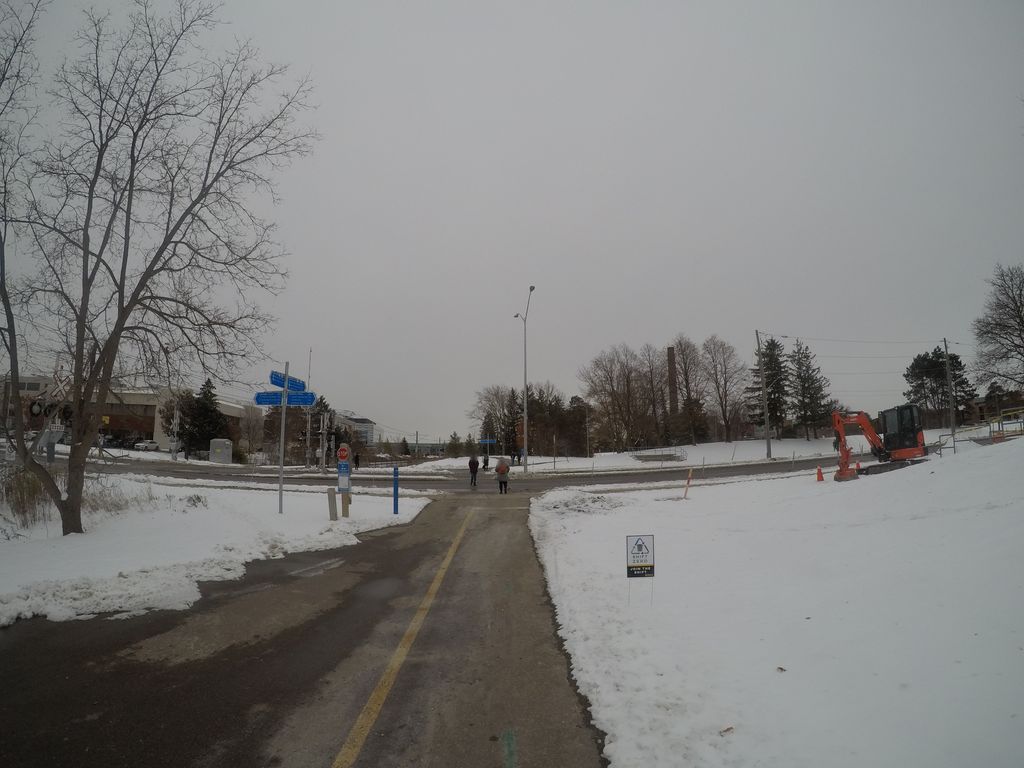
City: kitchener-waterloo